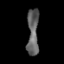
Tissue: lung
Cell type: Epithelial cells
Senescence score: 0.2432
Nuclear area (px): 515
Mean DAPI intensity: 97.384